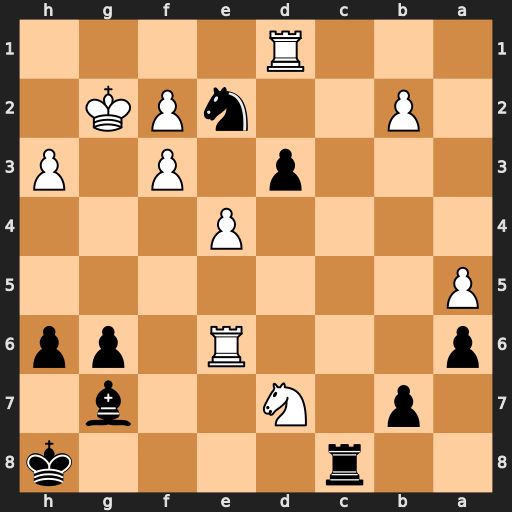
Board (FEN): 2r4k/1p1N2b1/p3R1pp/P7/4P3/3p1P1P/1P2nPK1/3R4
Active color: b
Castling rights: -
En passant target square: -
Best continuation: Nf4+ Kg3 Nxe6